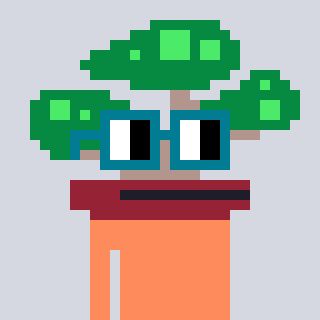
a pixel art character with square dark green glasses, a bonsai-shaped head and a peachy-colored body on a cool background